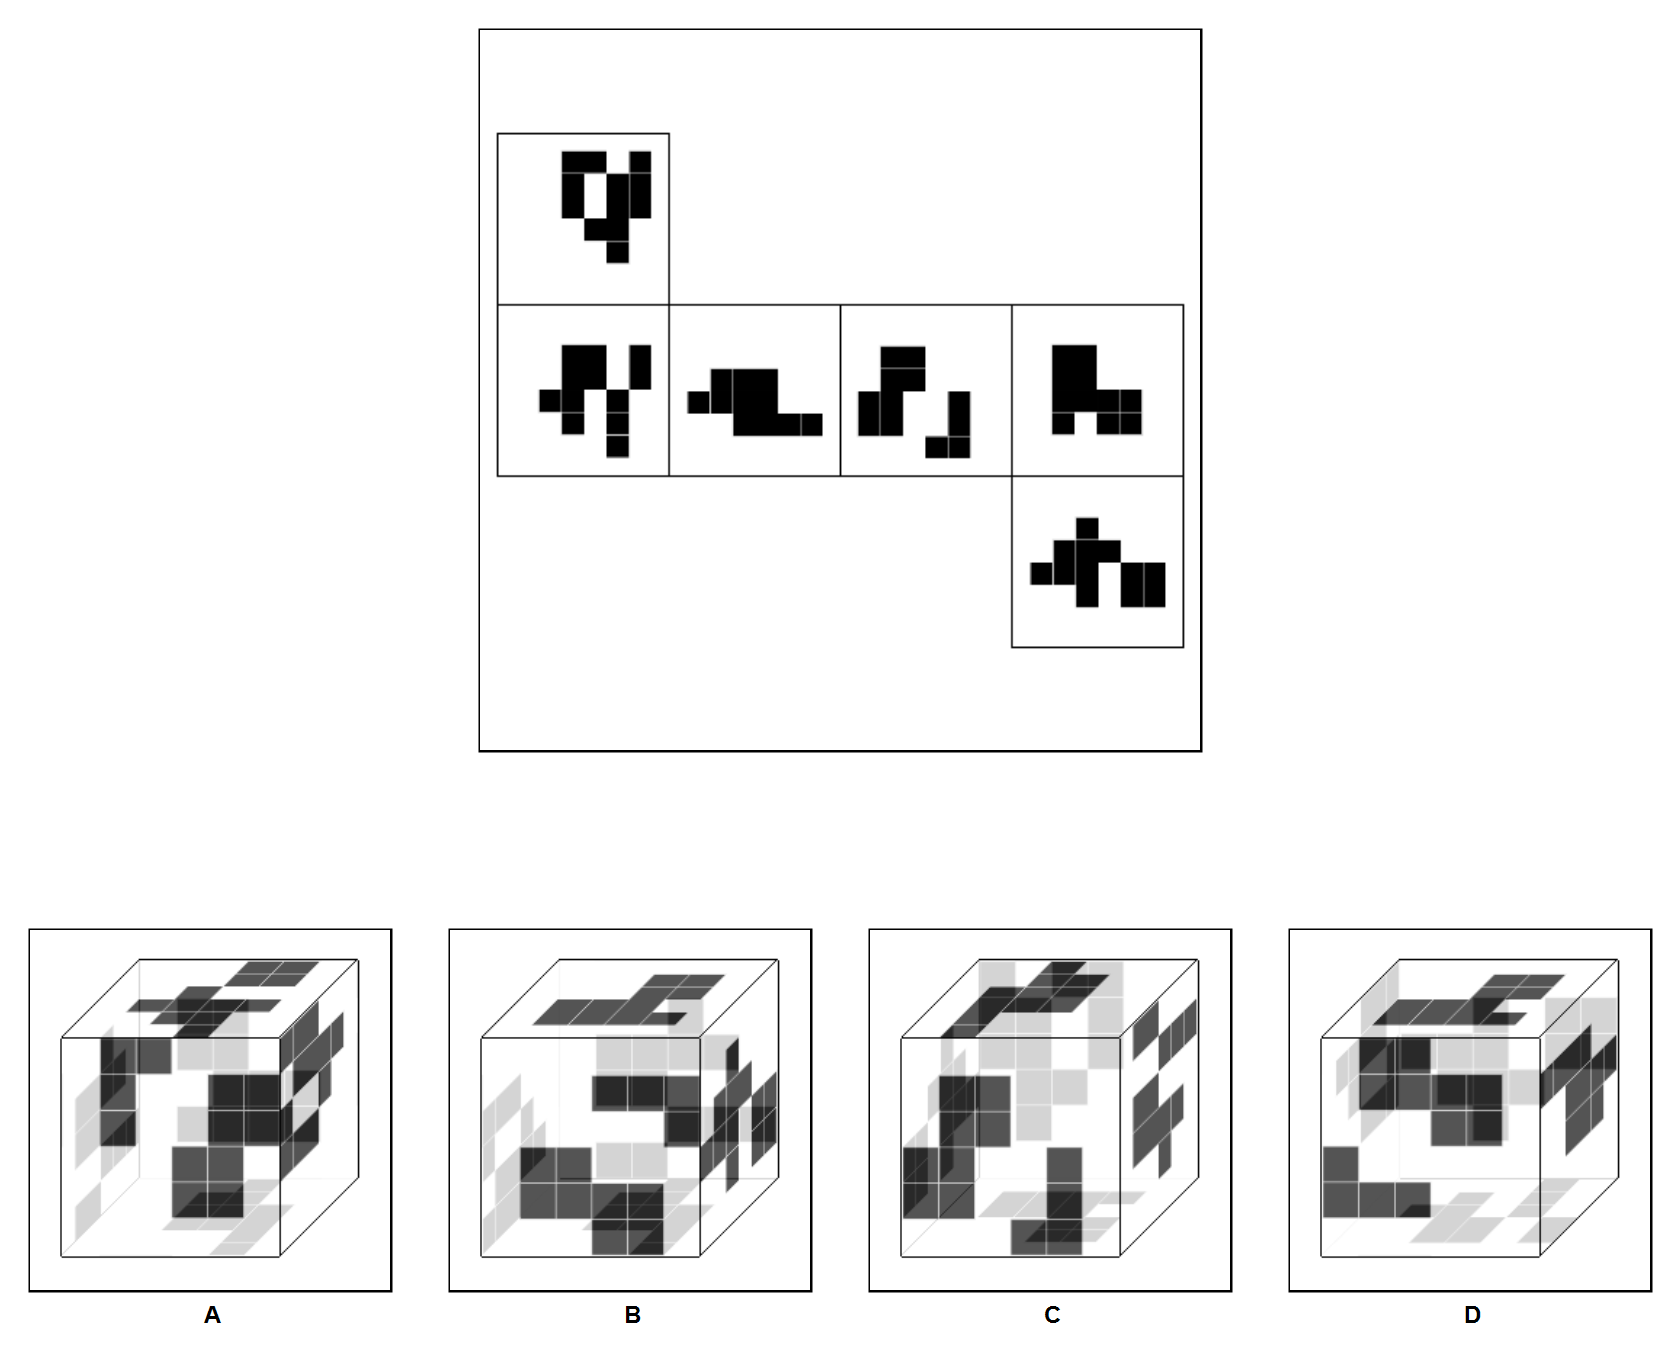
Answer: B